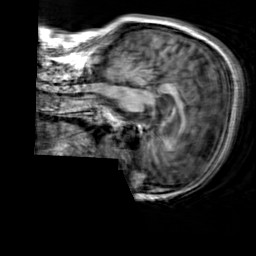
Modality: T1w
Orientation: sagittal
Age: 67
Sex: female
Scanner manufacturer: siemens
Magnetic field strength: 3 T
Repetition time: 2.3 s
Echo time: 0.00303 s